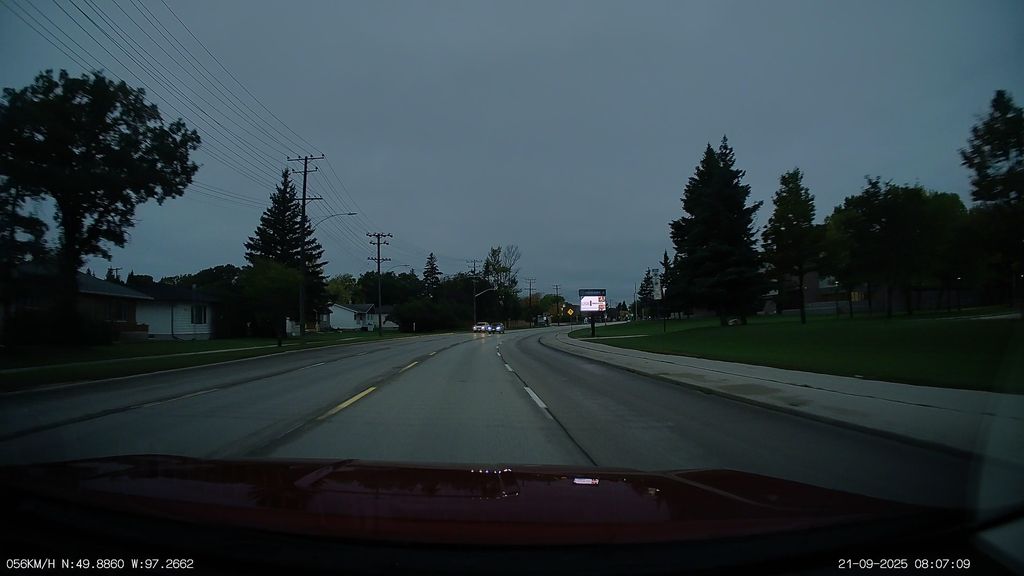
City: winnipeg